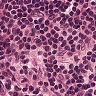
Metastatic tissue present: no